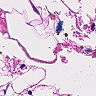
Metastatic tissue present: no